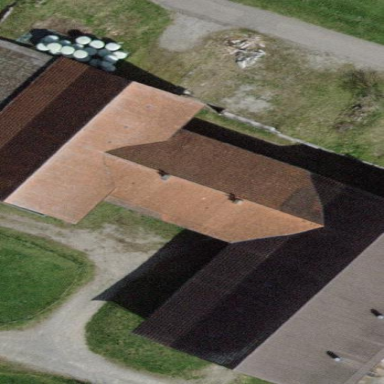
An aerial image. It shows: Farm building.